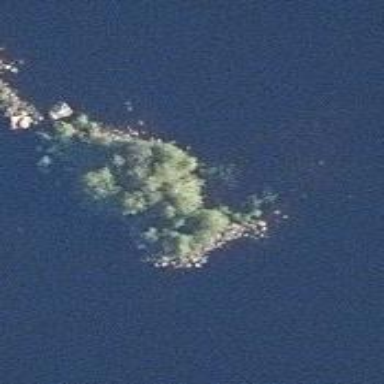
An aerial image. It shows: Islet covered with woodland.